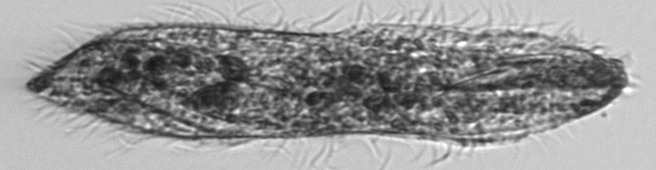
Label: Euplotes_morphotype1